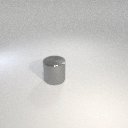
large gray metal cylinder